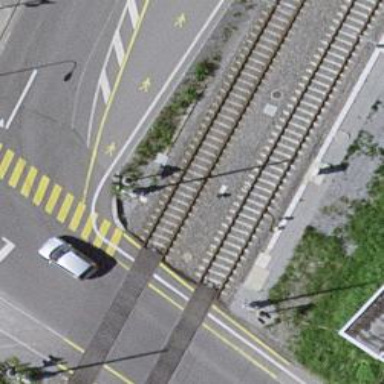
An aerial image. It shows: Crossing for the railway.